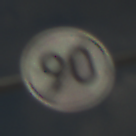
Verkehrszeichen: EndeGeschwindigkeit90
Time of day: MorningAfternoon
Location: Outdoor (Beach)
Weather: PartlyCloudy
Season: NotSpecified
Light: Natural